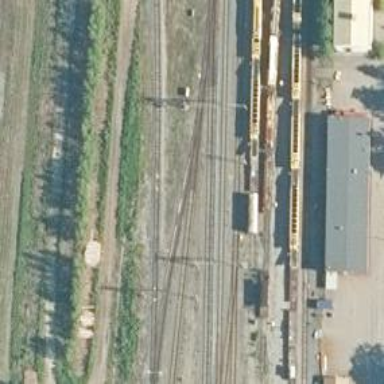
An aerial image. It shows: Continuous rail railway with electrified contact line.